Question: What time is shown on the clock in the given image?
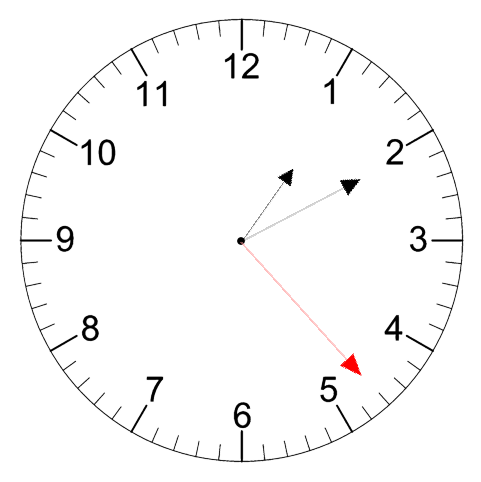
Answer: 01:10:23